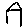
Label: house